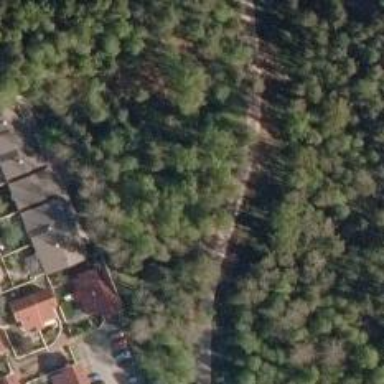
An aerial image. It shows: Path.